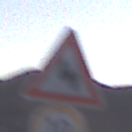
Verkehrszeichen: DoppelkurveZunaechstLinks
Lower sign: Geschwindigkeit10
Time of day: Dusk
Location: Outdoor (Nature)
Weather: Clear
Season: NotSpecified
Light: Natural